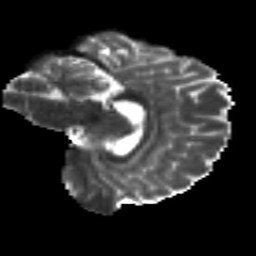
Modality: T2w
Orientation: sagittal
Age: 19
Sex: male
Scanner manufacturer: siemens
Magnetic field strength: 3 T
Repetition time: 8.8 s
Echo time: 0.085 s